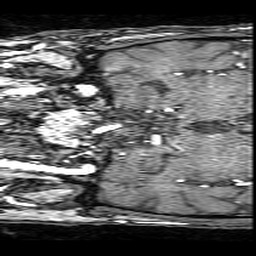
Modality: angio
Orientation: coronal
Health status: ill
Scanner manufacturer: philips
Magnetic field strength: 3 T
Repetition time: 0.01871 s
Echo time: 0.003482 s